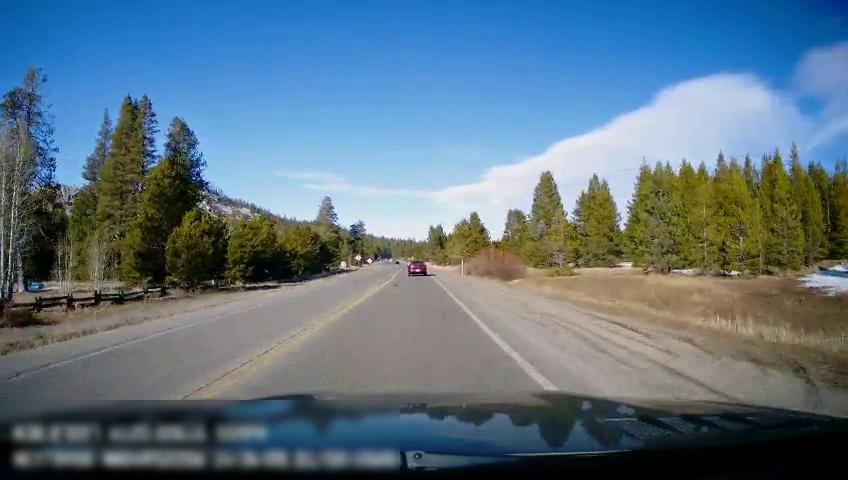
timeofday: Day
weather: Sunny
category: Drivable Space
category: Vehicles | Car
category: Lanes | Current Lane
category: Lanes | Current Lane